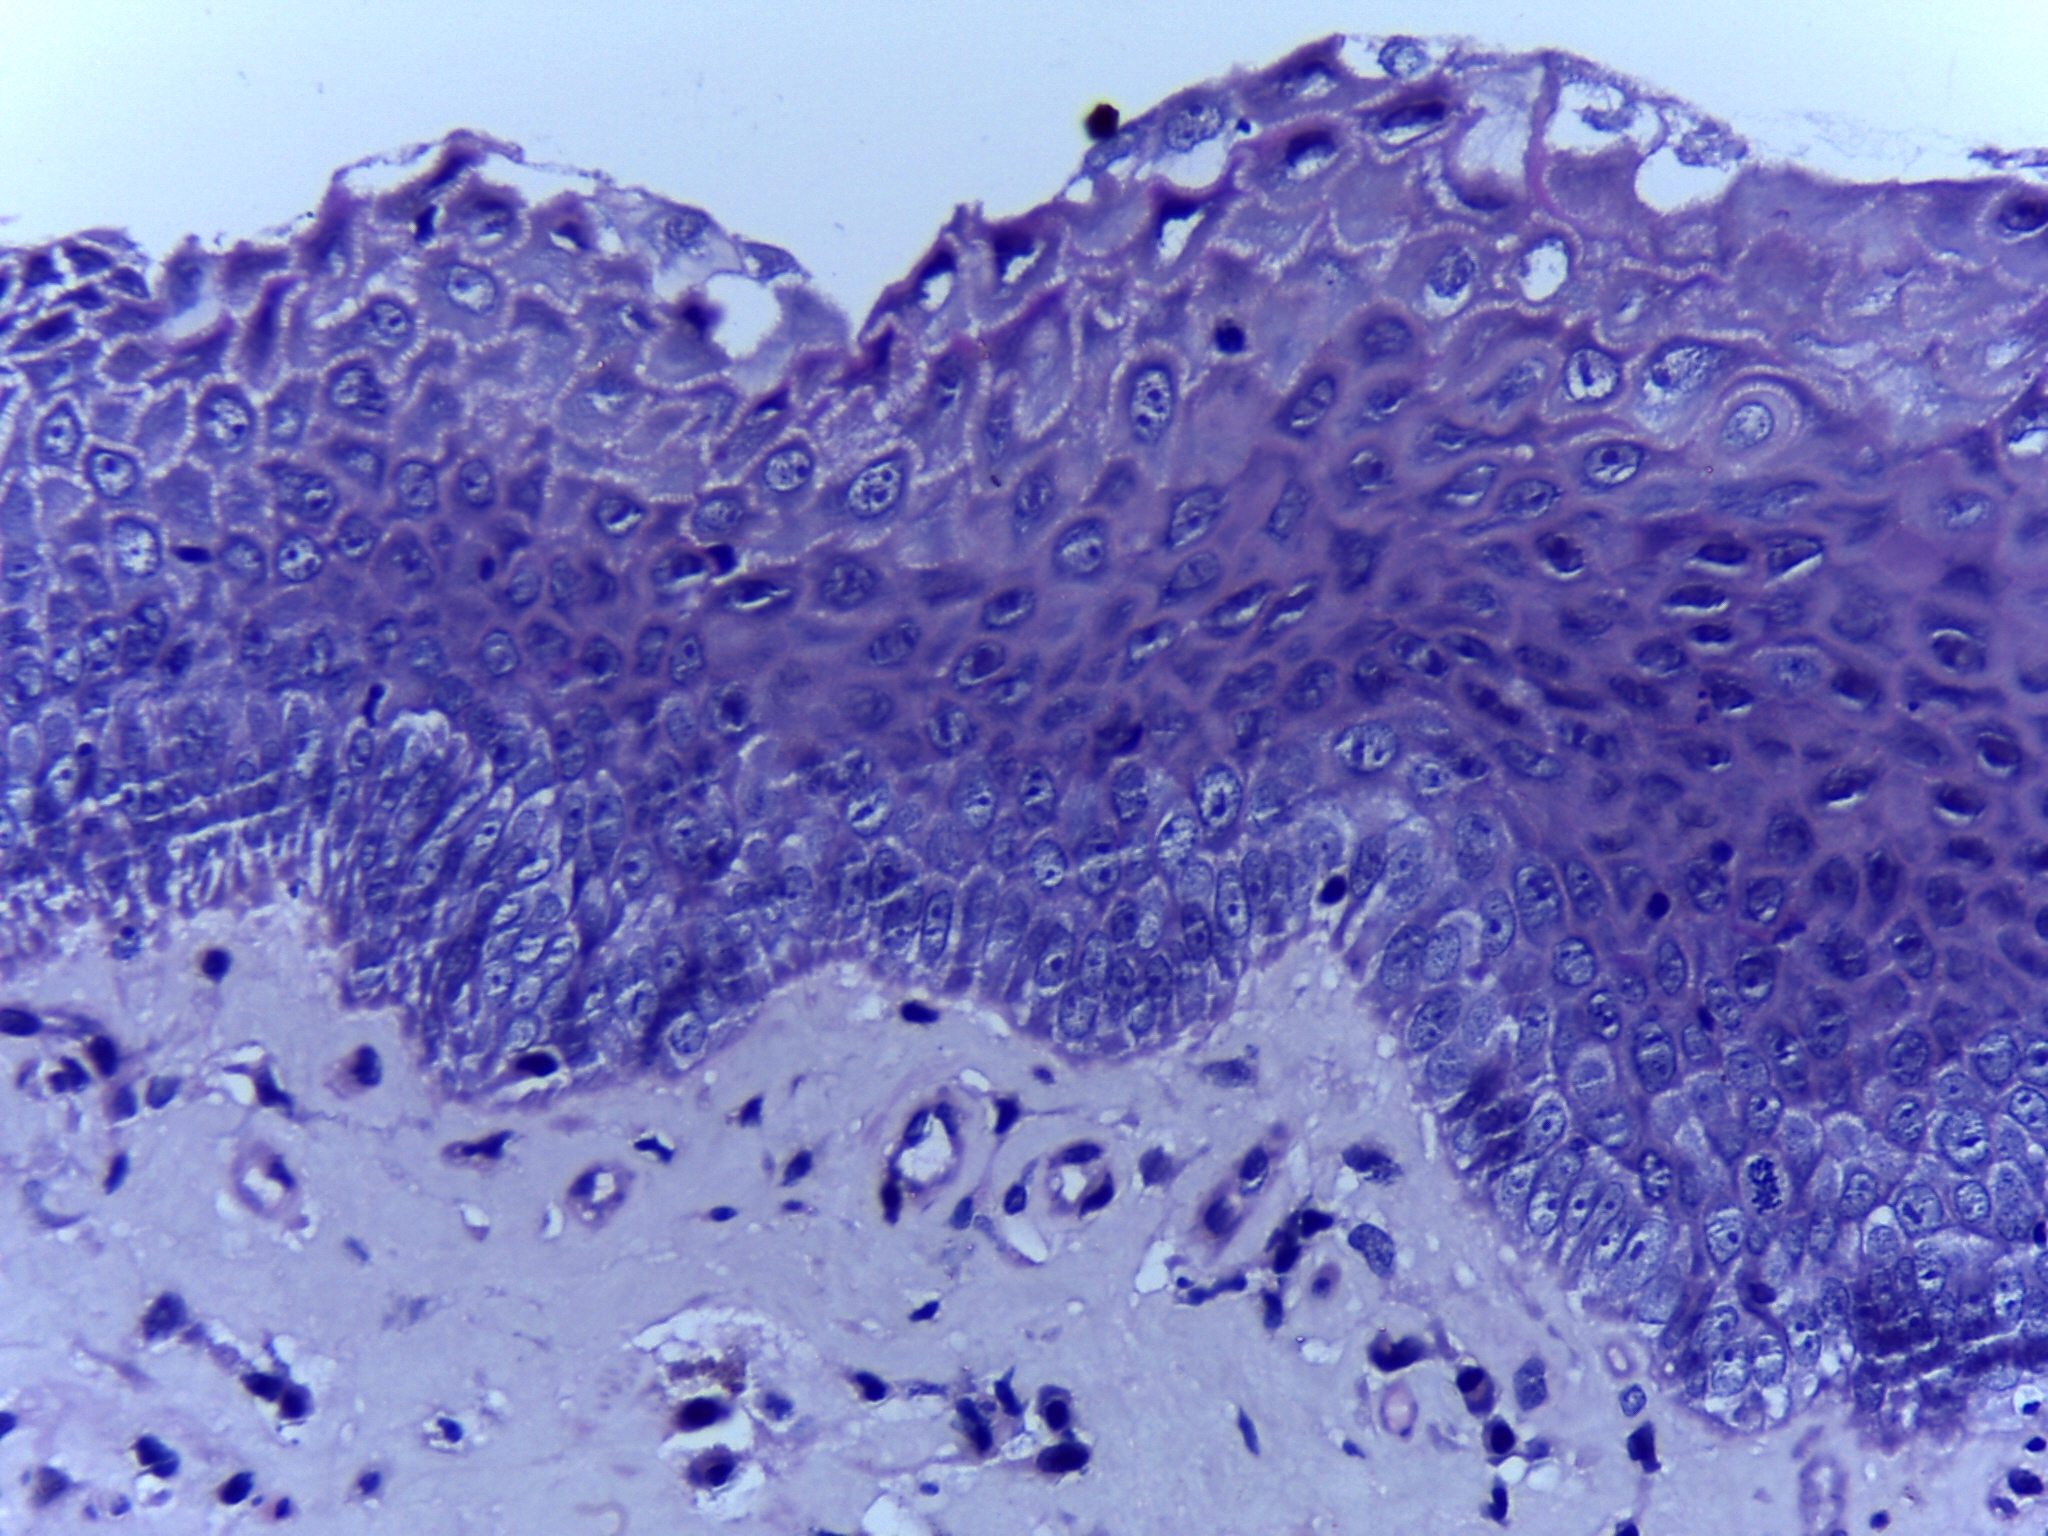
Diagnosis: Normal